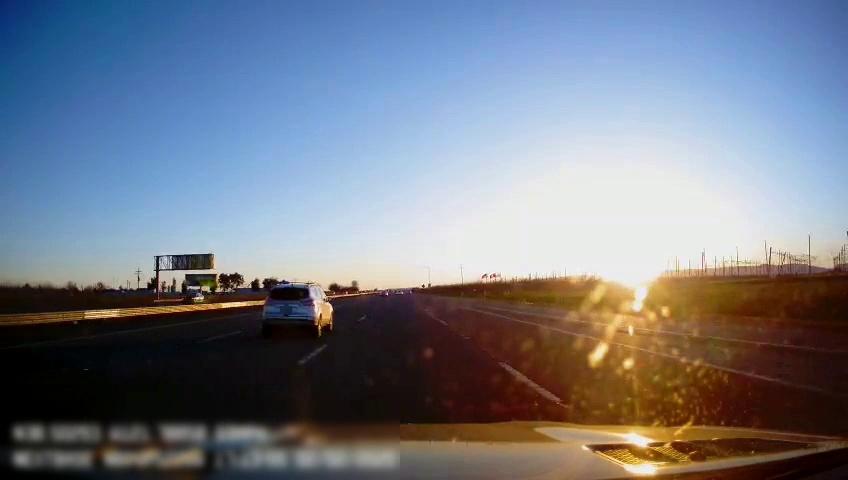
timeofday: Day
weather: Sunny
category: Drivable Space
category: Vehicles | SUV
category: Vehicles | Car
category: Lanes | Alternate Lane
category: Lanes | Alternate Lane
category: Lanes | Current Lane
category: Lanes | Current Lane
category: Lanes | Alternate Lane
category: Lanes | Alternate Lane